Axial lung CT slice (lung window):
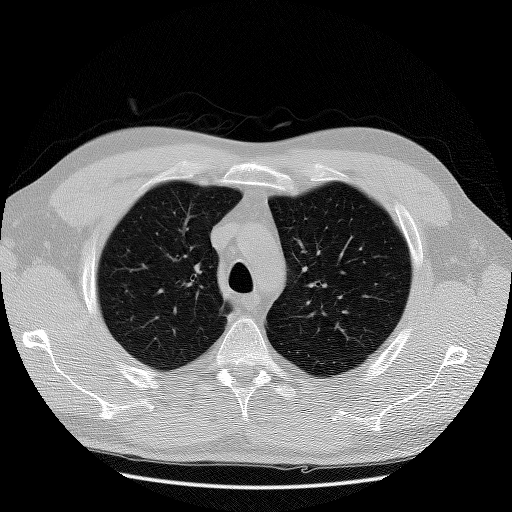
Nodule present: no